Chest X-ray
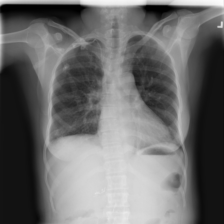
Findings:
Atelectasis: positive
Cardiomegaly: negative
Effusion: negative
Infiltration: negative
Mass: negative
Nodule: negative
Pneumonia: negative
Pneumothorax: negative
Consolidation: negative
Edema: negative
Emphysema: negative
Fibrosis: negative
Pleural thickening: negative
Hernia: negative